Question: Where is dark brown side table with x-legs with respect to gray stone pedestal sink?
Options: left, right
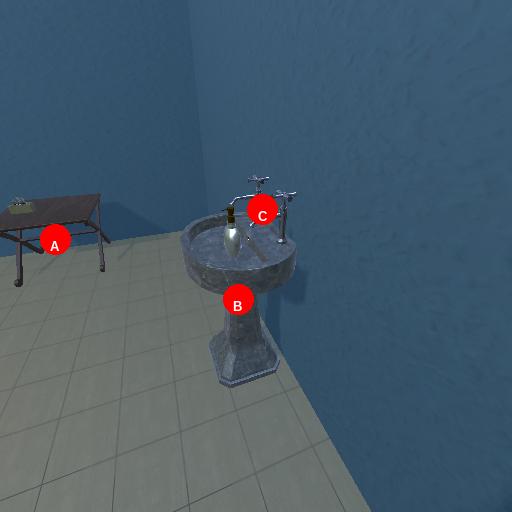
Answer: left